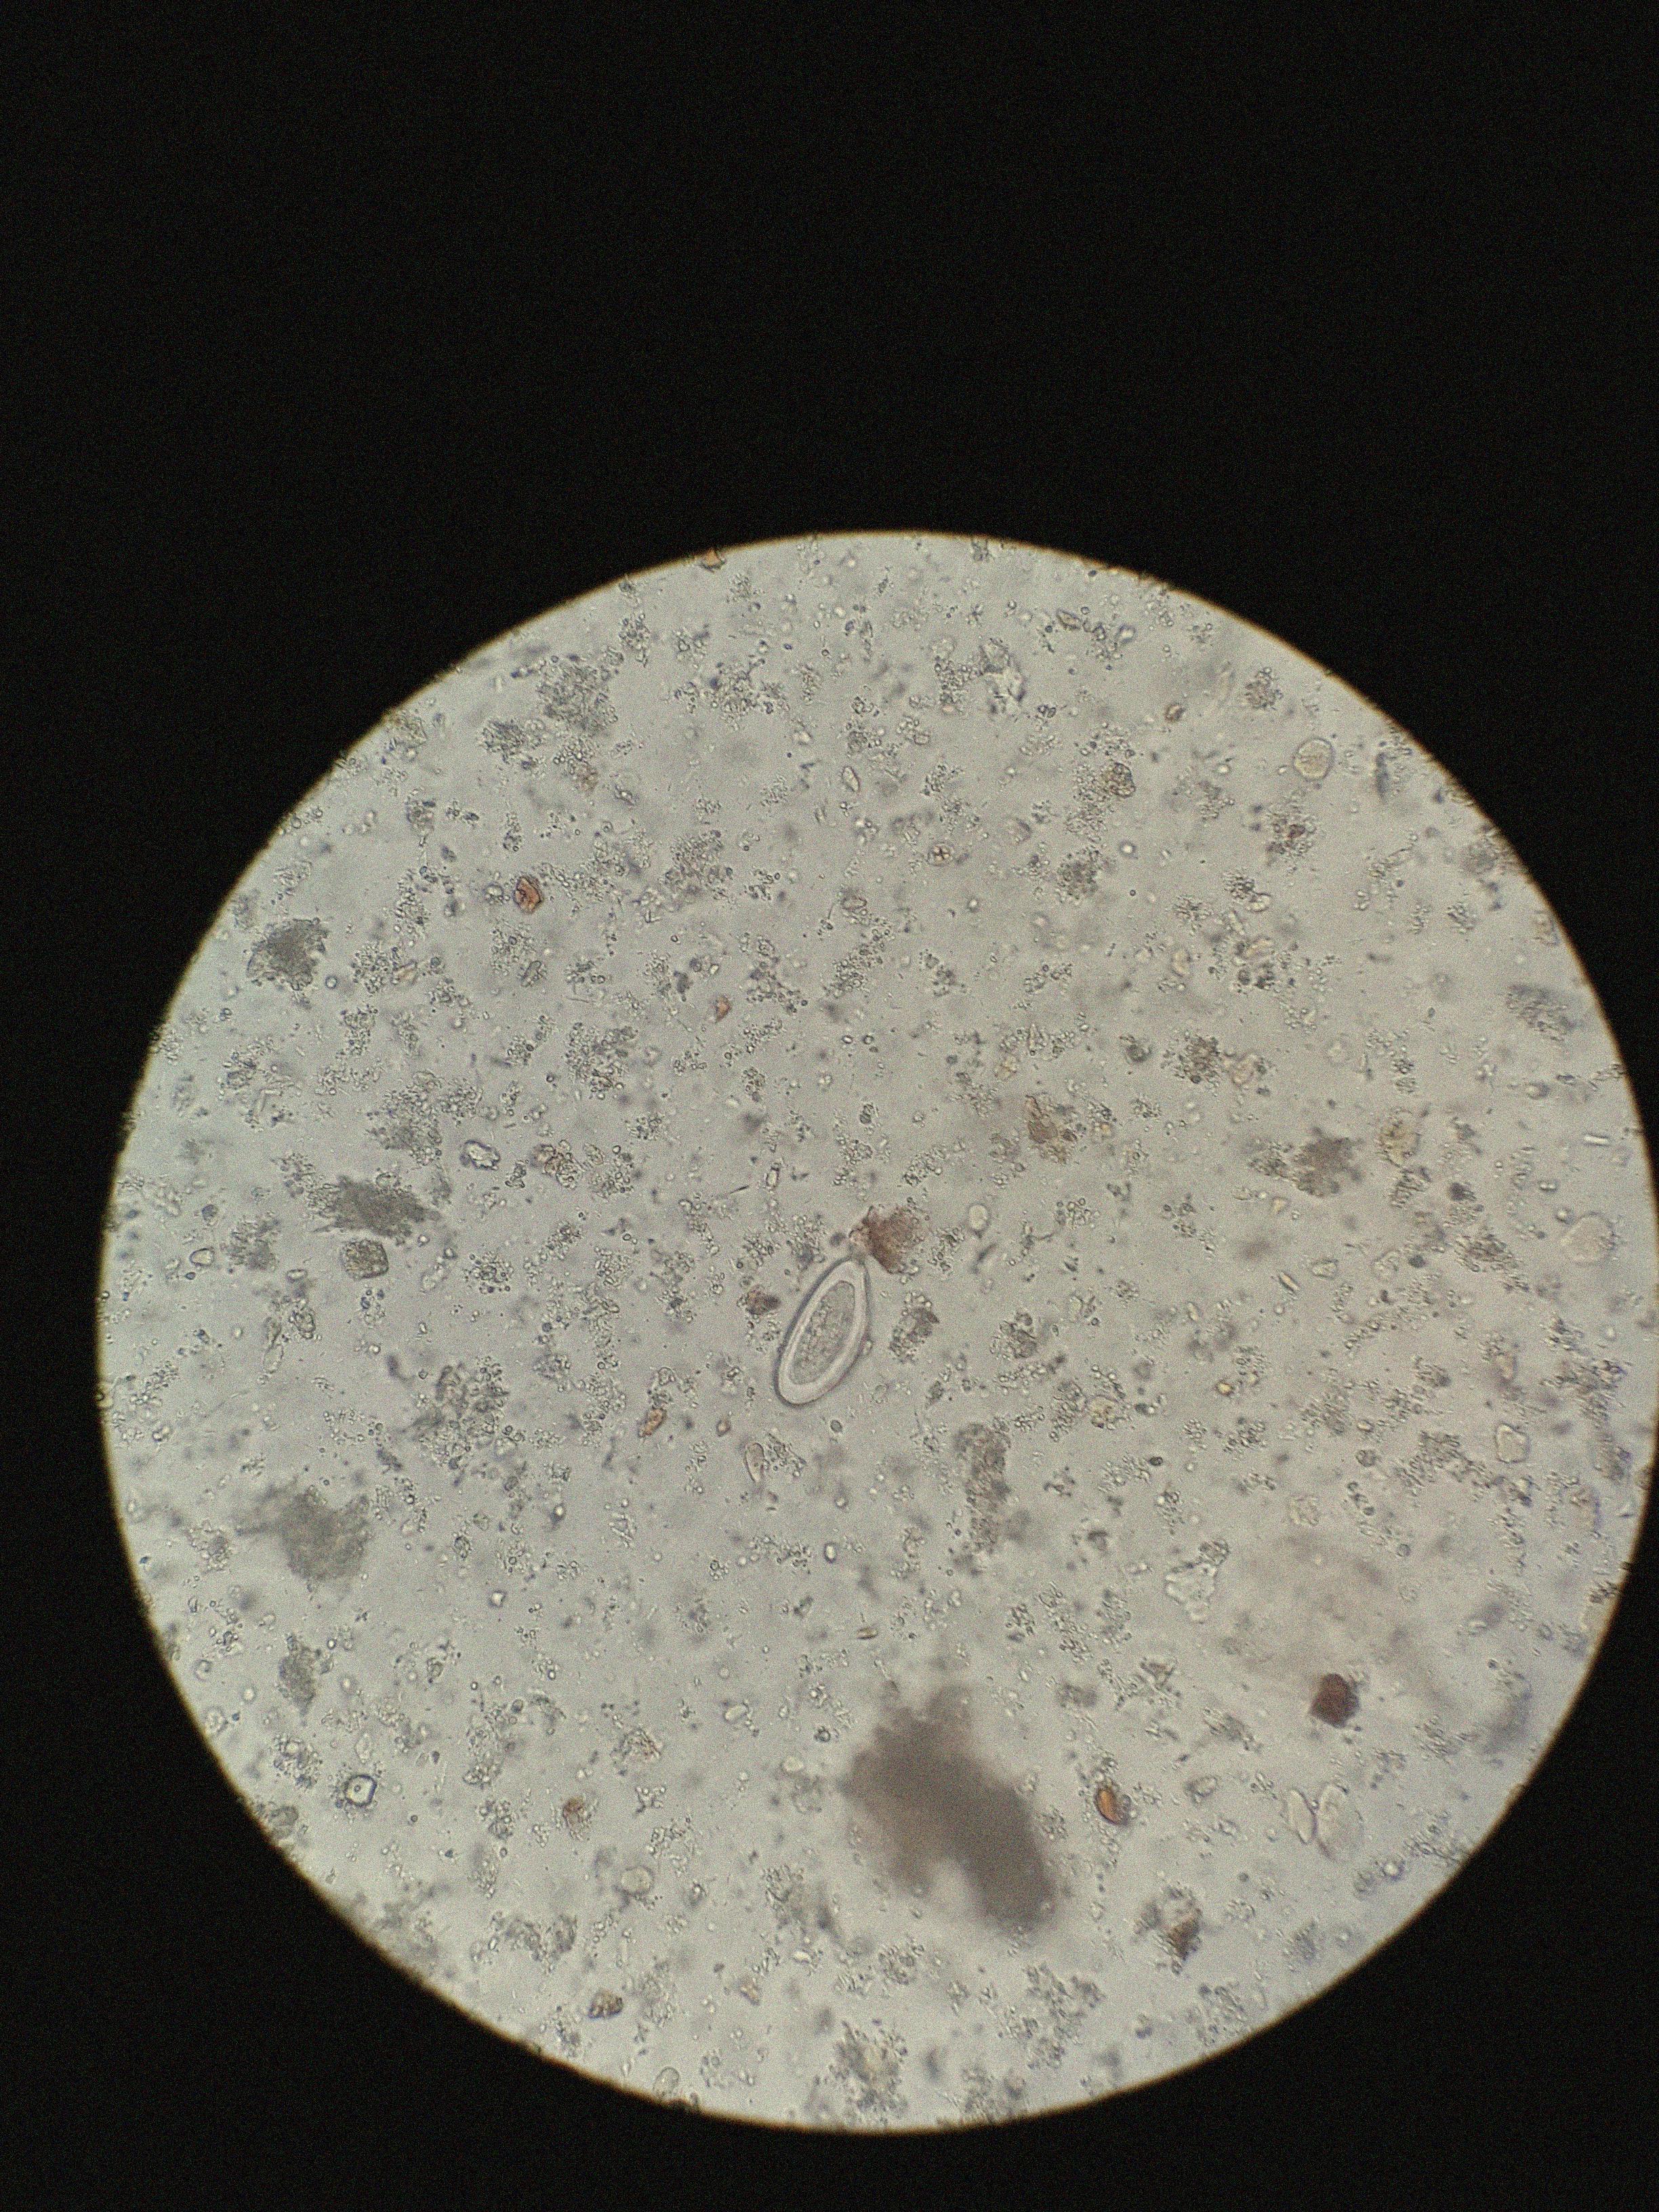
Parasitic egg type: Enterobius vermicularis